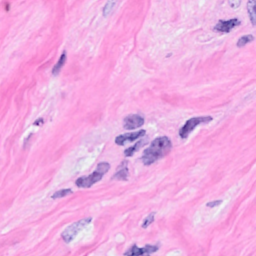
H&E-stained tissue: Breast